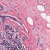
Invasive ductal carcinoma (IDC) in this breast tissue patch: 0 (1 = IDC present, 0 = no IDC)